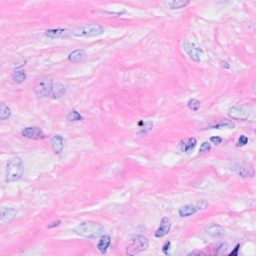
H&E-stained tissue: Breast